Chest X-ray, AP view. Patient: 16 years old, sex F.
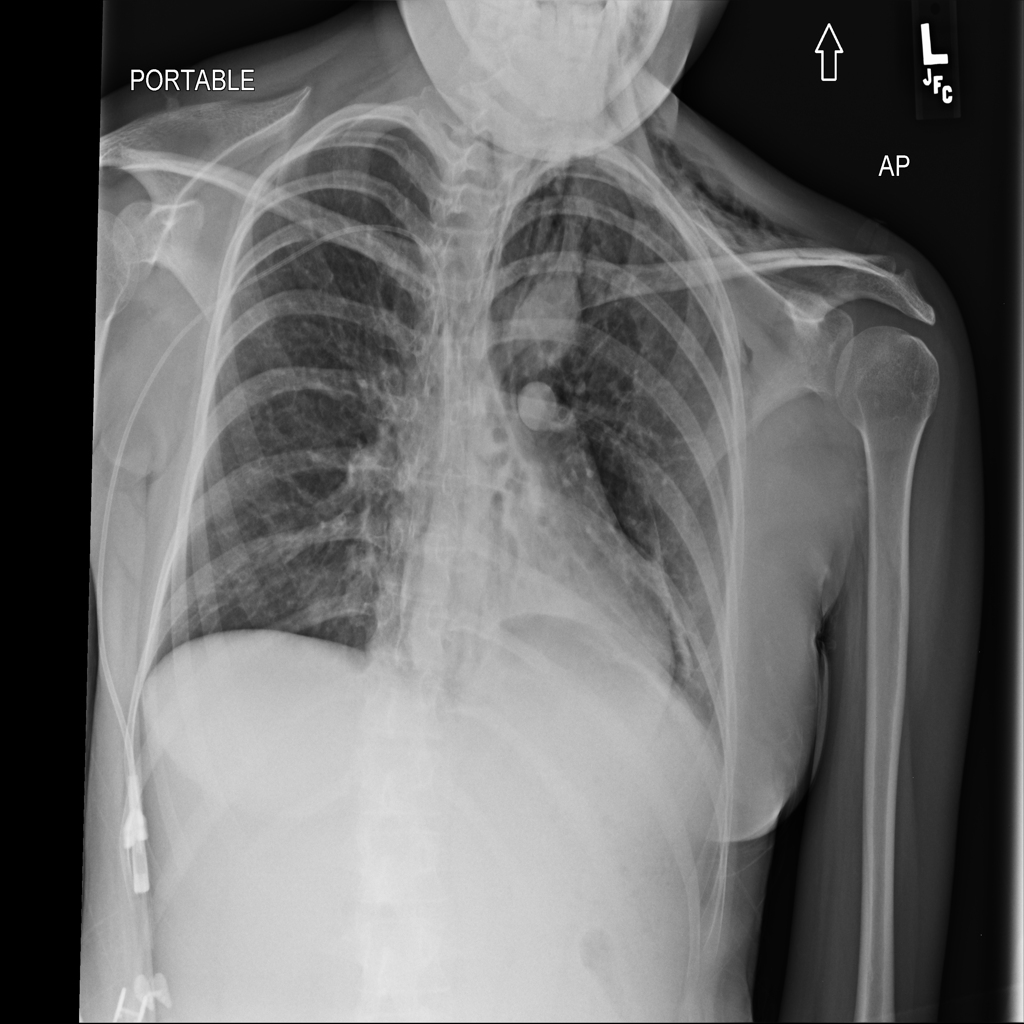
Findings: Atelectasis, Emphysema